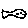
Label: fish